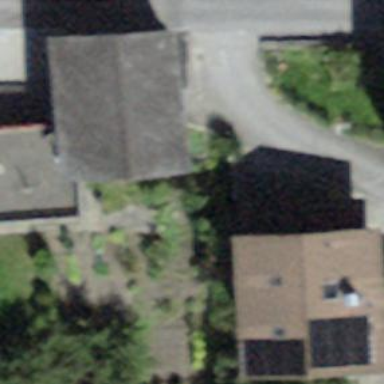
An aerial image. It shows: Detached building with gabled roof.